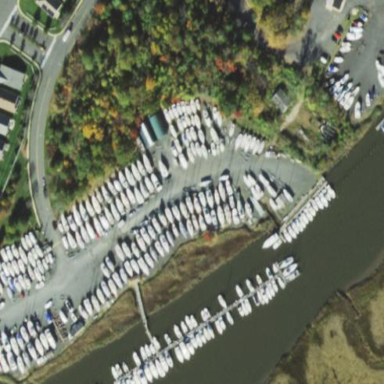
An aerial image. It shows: Marina on leisure land.